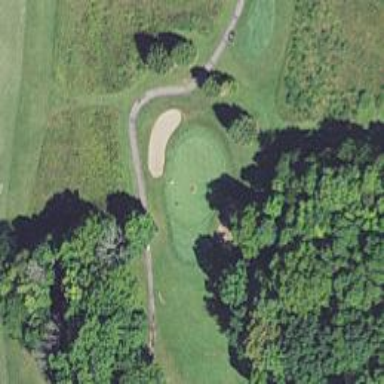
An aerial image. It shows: Footway that doubles as golf path.